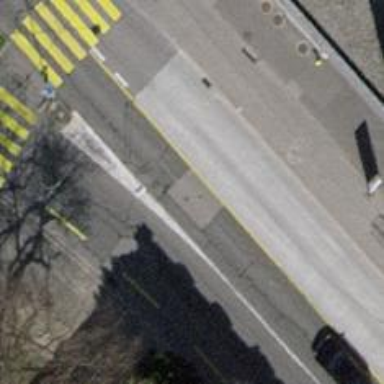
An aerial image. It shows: Bus stop for trolleybuses with designated stop position.